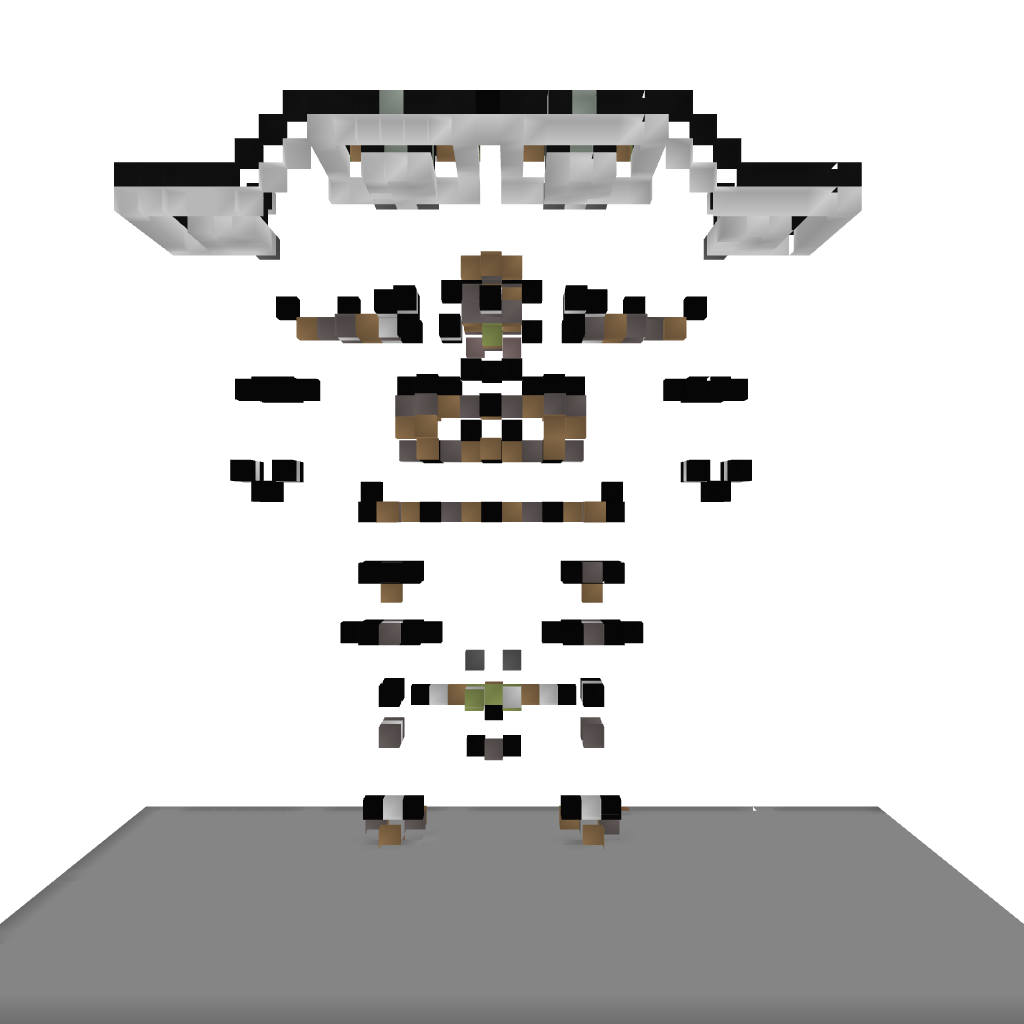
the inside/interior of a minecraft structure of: Mark's Robot